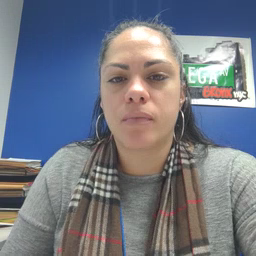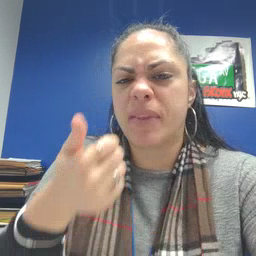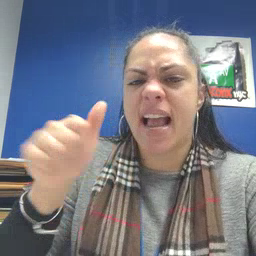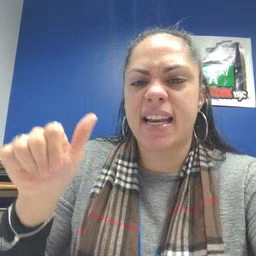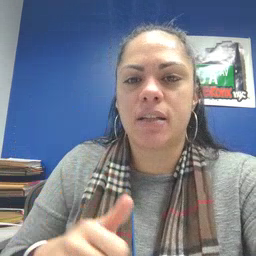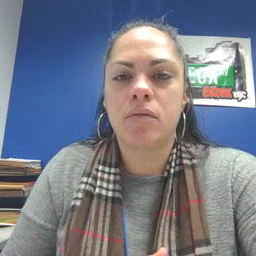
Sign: any